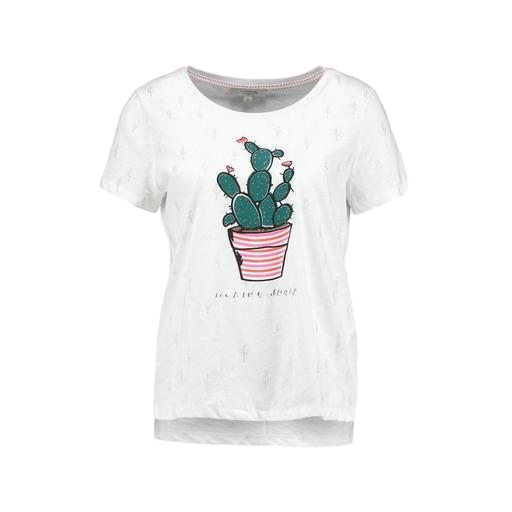
multicolor cartoon cactus t-shirt, t-shirt twist graphic, red plus size printed t-shirt only macy, white background